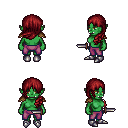
a pixel art fantasy rpg character, female body template, orc, green skin, leather shoulder armor, magenta pants, brunette left-swept hairstyle, metal boots, dagger, four views (front, back, left, right), 2x2 character sprite sheet, small pixel art, hard edges, no anti-aliasing